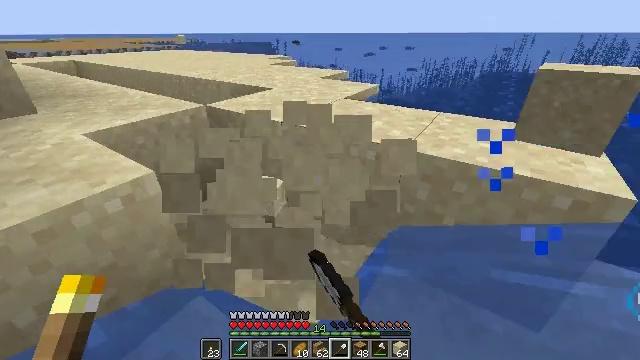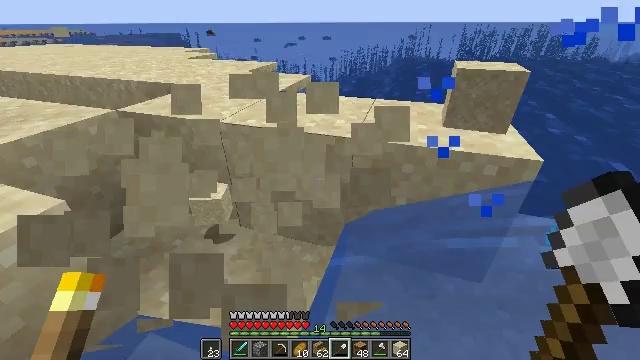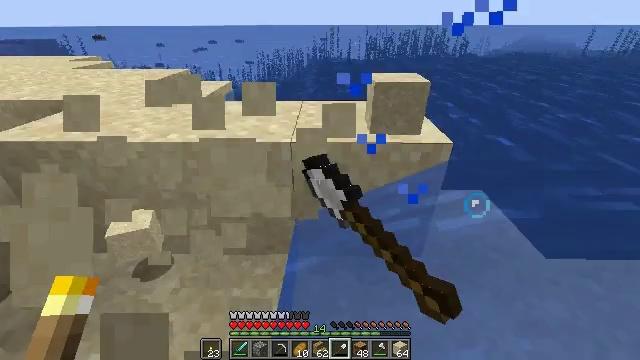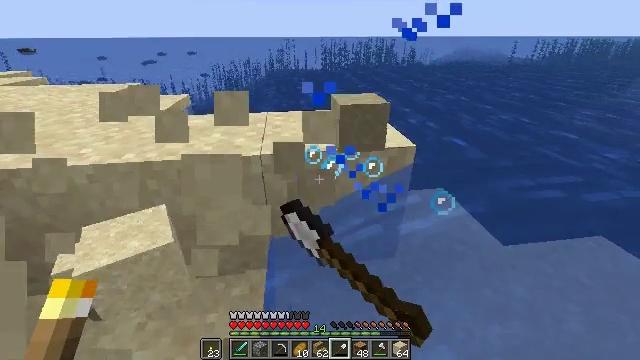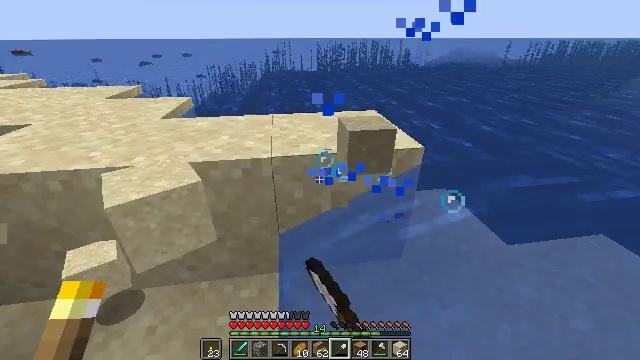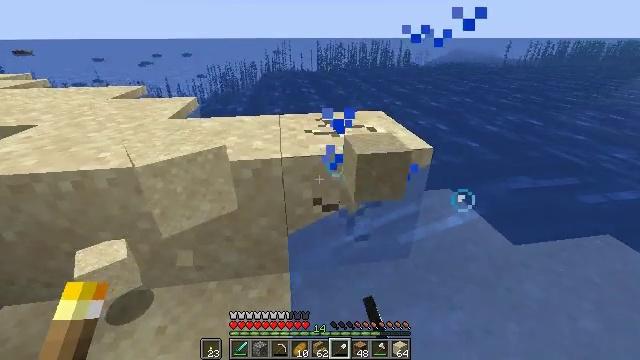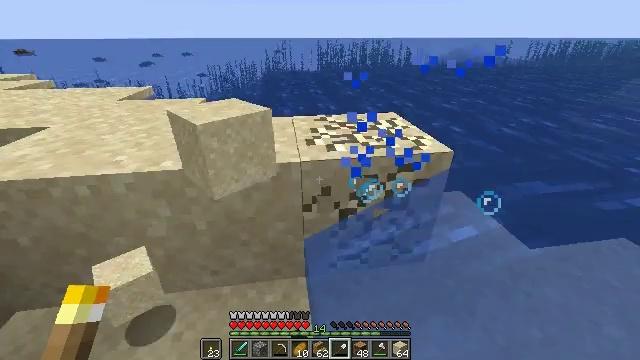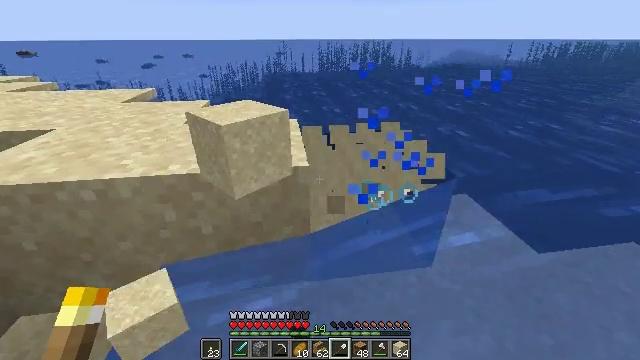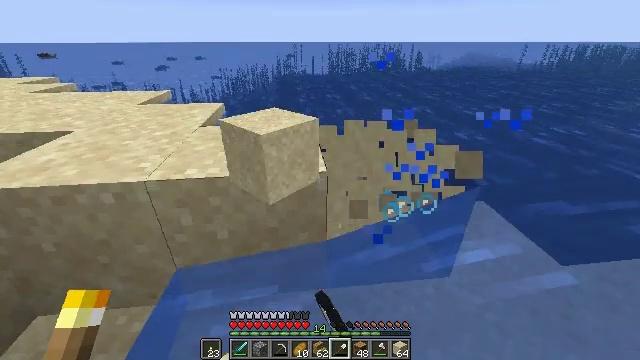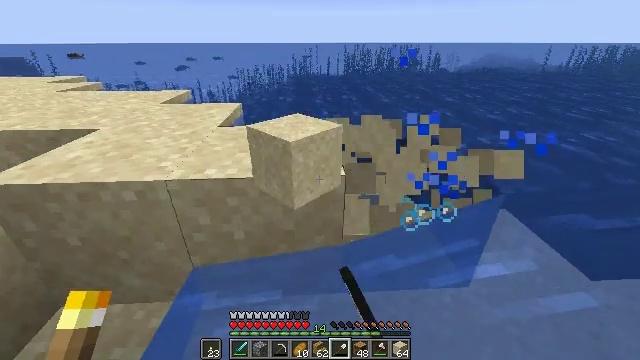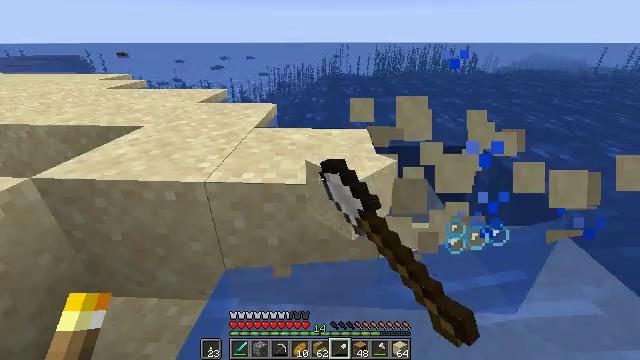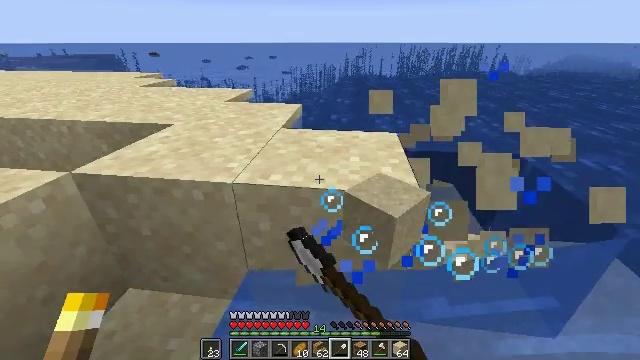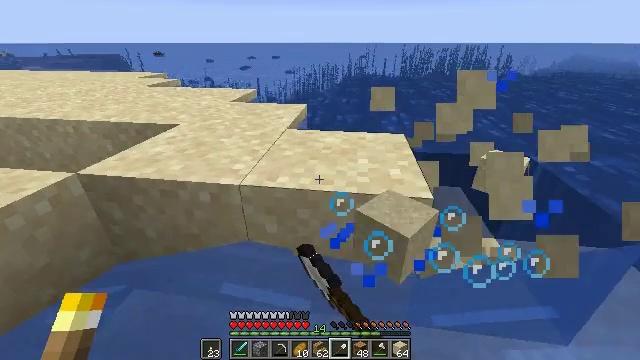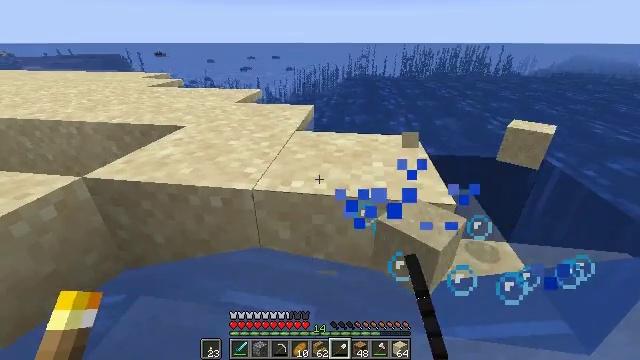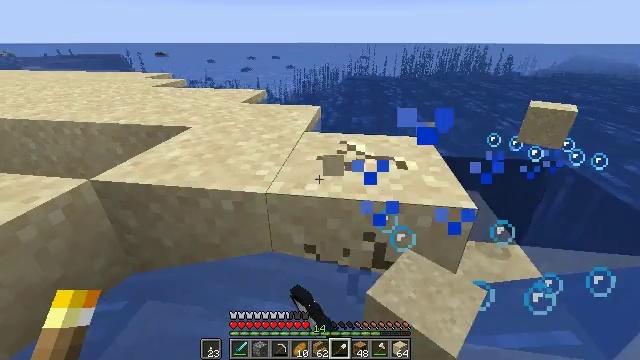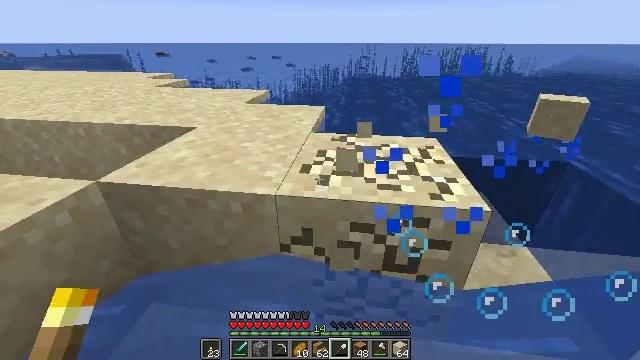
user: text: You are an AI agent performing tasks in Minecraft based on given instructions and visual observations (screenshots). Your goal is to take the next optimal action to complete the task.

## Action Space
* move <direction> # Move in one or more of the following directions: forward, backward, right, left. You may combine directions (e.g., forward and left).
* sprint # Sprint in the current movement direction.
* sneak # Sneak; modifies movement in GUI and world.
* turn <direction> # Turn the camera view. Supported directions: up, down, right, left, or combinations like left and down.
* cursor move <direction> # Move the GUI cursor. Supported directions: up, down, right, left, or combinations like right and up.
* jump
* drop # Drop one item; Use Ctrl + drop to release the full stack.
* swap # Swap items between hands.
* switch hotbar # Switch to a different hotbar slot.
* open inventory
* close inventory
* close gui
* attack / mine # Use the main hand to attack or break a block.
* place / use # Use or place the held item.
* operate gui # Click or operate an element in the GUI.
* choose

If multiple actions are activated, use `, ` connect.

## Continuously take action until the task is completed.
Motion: motion action
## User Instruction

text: Break the sand block.
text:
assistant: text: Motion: turn right and down, attack / mine
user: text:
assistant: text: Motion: turn right, attack / mine
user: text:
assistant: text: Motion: turn right and up, attack / mine
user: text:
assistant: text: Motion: attack / mine
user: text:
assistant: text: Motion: move forward, attack / mine
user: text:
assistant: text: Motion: move forward, attack / mine
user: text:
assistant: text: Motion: move forward, attack / mine
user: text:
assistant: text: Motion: move forward, turn left, attack / mine
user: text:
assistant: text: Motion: move forward, turn left, attack / mine
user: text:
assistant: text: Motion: turn left, attack / mine
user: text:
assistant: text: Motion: turn left, attack / mine
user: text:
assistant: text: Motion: attack / mine
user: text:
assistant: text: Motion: attack / mine
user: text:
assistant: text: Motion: attack / mine
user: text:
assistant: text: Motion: attack / mine
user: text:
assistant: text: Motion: attack / mine
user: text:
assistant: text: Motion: attack / mine
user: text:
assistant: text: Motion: attack / mine
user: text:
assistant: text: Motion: turn left, attack / mine
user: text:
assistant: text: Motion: turn left, attack / mine
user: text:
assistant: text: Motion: turn left, attack / mine
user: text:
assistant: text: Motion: attack / mine
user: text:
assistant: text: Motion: attack / mine
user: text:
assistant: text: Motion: attack / mine
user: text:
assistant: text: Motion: move forward, attack / mine
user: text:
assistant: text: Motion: move forward, turn right, attack / mine
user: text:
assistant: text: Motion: move forward, turn right, attack / mine
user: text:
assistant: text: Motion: move forward, turn right, attack / mine
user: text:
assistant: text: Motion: move forward, attack / mine
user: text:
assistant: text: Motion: move forward, attack / mine